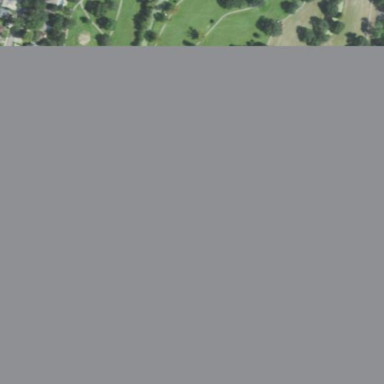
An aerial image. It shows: Golf course.